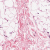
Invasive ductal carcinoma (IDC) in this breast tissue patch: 0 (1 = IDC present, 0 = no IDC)